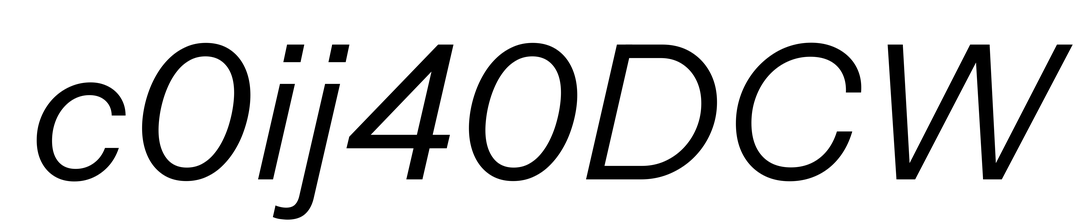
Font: InstrumentSans-Italic_Italic